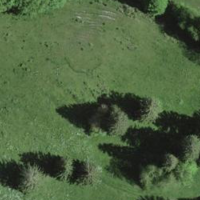
EUNIS habitat code: 44
Species observed at this site:
Cardamine heptaphylla